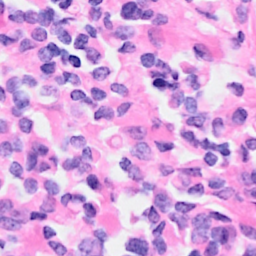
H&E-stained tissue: Breast